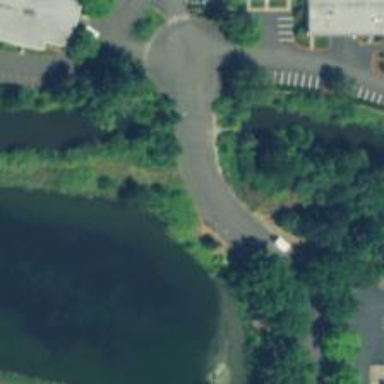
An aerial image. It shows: Unclassified road with sidewalk on the left.